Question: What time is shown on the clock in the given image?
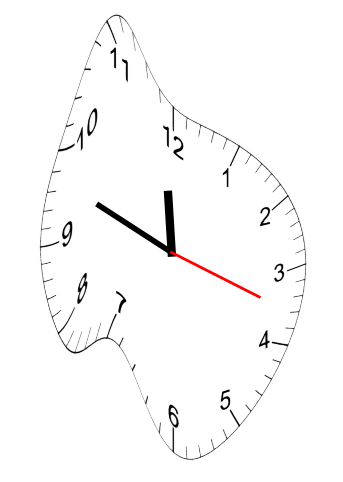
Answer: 11:48:18